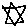
Label: star